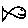
Label: fish